Question: I created a small program with PyQt in which I put a QComboBox, but this one contains only a list of 2 letters. The program window being small, to save space, I would like to reduce the width of the QComboBox.
This is what it looks like now. The width is too large.

I searched the internet, but after a lot of searching time, I still haven't found anything. Thank you in advance if you have an idea.
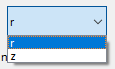
Answer: There are several methods to resize a widget's size. Lets say the 'QComboBox' is defined as this:
'''
combo = QComboBox(self)
'''
One way is to use <URL>
'''
combo.resize(200,100)
'''
To obtain a proper size automatically, you can use <URL>
'''
combo.resize(combo.sizeHint())
'''
If you want to set fixed size, you can use <URL>
'''
combo.setFixedSize(400,100)
combo.setFixedWidth(400)
combo.setFixedHeight(100)
'''
Here's an example:
<URL>
'''
from PyQt5.QtWidgets import (QWidget, QLabel, QComboBox, QApplication)
import sys
class ComboboxExample(QWidget):
def __init__(self):
super().__init__()
self.label = QLabel("Ubuntu", self)
self.combo = QComboBox(self)
self.combo.resize(200,25)
# self.combo.resize(self.combo.sizeHint())
# self.combo.setFixedWidth(400)
# self.combo.setFixedHeight(100)
# self.combo.setFixedSize(400,100)
self.combo.addItem("Ubuntu")
self.combo.addItem("Mandriva")
self.combo.addItem("Fedora")
self.combo.addItem("Arch")
self.combo.addItem("Gentoo")
self.combo.move(25, 25)
self.label.move(25, 75)
self.combo.activated[str].connect(self.onActivated)
# self.setGeometry(0, 0, 500, 125)
self.setWindowTitle('QComboBox Example')
self.show()
def onActivated(self, text):
self.label.setText(text)
self.label.adjustSize()
if __name__ == '__main__':
app = QApplication(sys.argv)
ex = ComboboxExample()
sys.exit(app.exec_())
'''